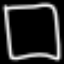
Label: square